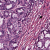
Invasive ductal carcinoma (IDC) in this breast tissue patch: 1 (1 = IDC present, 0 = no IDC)